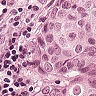
Metastatic tissue present: yes